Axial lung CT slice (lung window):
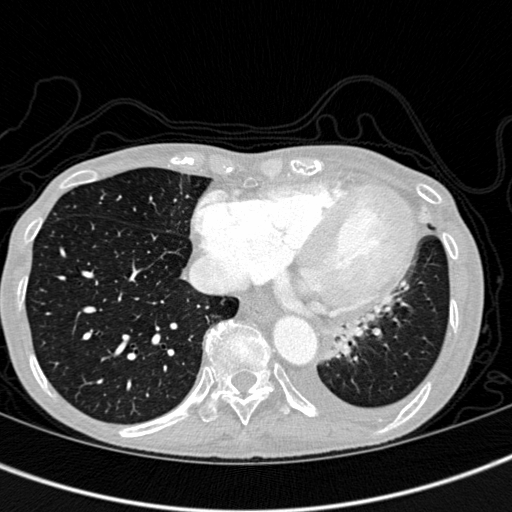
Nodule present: no